Question: I have a website in which i have embedded Twitter Widget to display recent tweets.
Currently twitter widget displays all tweets related with the hashtag and @ of the user. Here i want to display the tweets by the user only not by any hashtags or @.
For example, if i want a widget of '@twitter', it shows widget like this...

I want to show tweets only of '@twitter' which '@twitter' have posted not the other users...
Could this be possible ??
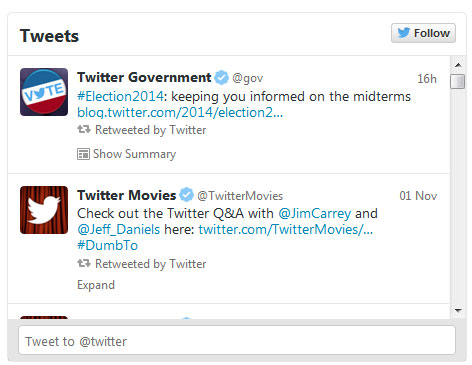
Answer: There are several types of embedded timelines offered by Twitter, you are using the Search one. If you want to get a User Timeline, create a new widget using this URL: <URL>
This kind of timeline will only show tweets posted by the user you set.
If you don't want (or can't) create another widget, just change the search term of your widget to: 'from:@[user_handle]'. Example: 'from:@TwitterDev'